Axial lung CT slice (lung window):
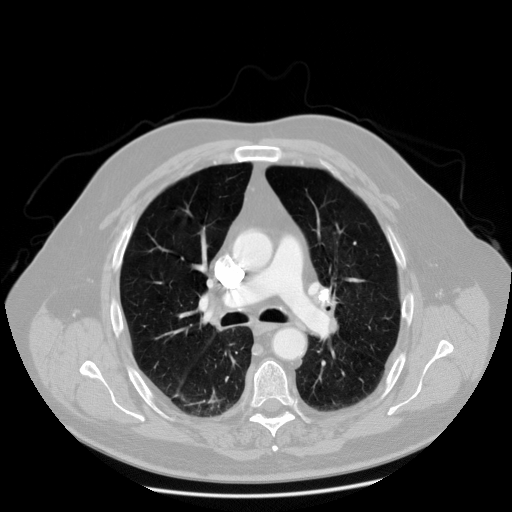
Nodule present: no